高三 · 代数
18. 数系的结构图为下图所示, 其中空白方框中的内容应为

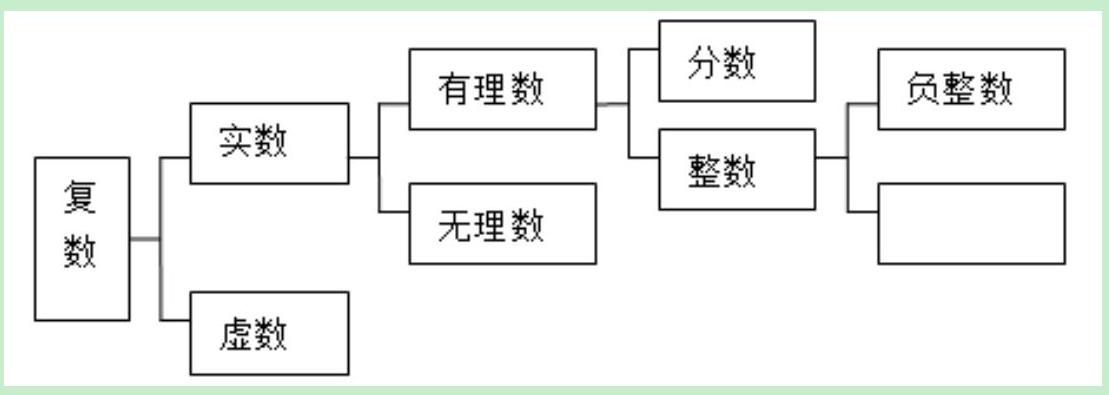
答案: 自然数 (或非负整数, 或正整数和零)
解析: ：解答：利用数的概念的推广, 可知, 整数分为正整数和负整数和零, 那么正整数和零
合并为自然数, 因此填写自然数（或非负整数, 或正整数和零

分析：本题主要考查了, 解决问题的关键是